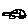
Label: car